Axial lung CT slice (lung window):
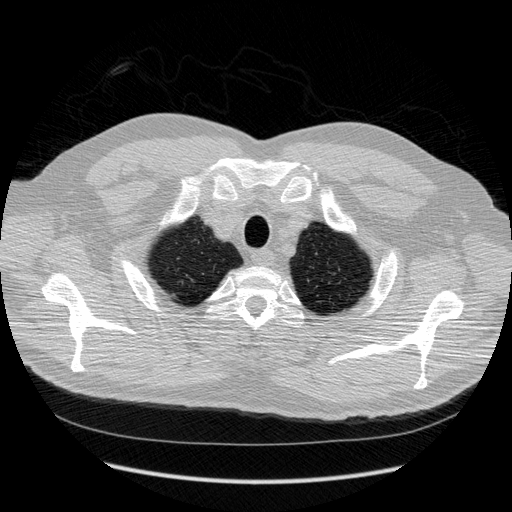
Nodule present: no